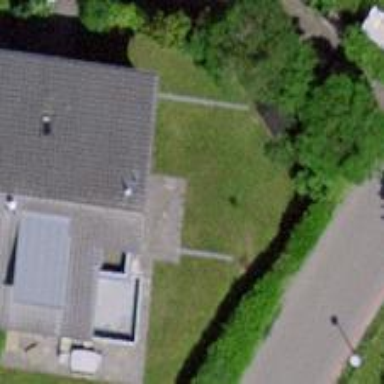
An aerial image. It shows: Terrace building.